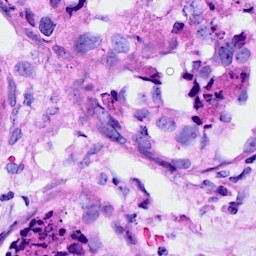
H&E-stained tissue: Breast